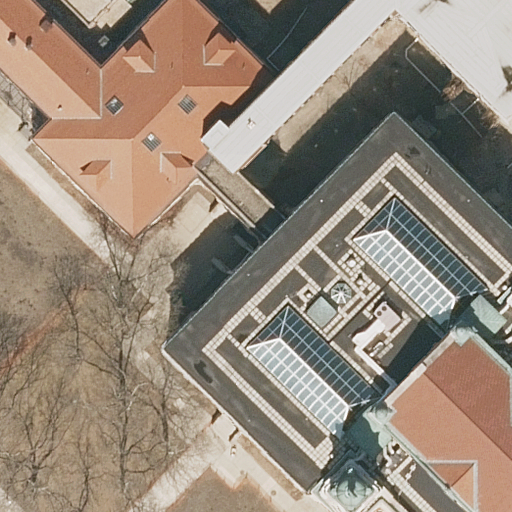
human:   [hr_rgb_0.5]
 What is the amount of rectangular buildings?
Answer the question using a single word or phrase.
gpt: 2

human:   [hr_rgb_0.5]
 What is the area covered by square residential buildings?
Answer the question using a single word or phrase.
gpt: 0m2

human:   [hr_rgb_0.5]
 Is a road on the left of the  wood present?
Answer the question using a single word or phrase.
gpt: no

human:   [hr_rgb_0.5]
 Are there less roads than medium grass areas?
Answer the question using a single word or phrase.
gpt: yes

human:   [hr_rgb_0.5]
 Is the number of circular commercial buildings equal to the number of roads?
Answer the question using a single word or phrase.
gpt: no

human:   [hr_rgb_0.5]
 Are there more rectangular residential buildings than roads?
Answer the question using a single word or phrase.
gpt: yes

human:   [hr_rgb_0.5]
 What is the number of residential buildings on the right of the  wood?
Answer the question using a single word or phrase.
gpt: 2

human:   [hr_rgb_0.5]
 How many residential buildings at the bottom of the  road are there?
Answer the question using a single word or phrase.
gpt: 1

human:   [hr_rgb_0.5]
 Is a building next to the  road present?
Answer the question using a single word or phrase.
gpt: yes

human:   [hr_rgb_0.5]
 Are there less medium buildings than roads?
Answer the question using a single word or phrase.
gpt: no

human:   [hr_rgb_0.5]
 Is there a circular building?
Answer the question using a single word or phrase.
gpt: no

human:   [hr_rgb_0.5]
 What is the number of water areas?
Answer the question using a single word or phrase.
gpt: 0

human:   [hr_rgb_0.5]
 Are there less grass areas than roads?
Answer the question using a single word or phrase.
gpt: no

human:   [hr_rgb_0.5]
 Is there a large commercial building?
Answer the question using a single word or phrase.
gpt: no

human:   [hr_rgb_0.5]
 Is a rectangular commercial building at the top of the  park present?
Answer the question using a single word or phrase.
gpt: no

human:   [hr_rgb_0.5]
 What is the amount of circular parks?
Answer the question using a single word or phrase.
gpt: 0

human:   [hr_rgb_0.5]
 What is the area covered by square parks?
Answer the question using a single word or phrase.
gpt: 0m2

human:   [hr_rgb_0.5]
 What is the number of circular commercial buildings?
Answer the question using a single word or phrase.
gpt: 0

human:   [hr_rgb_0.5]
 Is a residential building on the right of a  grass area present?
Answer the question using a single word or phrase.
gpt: yes

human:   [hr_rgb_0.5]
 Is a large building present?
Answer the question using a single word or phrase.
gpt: yes

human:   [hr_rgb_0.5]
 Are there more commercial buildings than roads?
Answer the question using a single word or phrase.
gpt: no

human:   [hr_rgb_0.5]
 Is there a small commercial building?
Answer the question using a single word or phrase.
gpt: no

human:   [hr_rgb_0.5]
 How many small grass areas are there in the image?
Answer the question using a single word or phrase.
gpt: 0

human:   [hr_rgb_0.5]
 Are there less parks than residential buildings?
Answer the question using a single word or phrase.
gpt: yes

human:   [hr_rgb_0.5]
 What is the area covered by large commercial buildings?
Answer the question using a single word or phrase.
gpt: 0m2

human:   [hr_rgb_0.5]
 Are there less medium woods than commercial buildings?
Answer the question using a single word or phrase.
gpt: no

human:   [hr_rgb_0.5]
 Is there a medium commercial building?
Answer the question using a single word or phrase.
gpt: no

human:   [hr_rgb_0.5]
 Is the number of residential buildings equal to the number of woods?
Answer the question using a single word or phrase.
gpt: no

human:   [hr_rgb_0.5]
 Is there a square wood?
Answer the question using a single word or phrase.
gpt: no

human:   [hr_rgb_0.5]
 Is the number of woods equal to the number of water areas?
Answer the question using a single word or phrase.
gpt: no

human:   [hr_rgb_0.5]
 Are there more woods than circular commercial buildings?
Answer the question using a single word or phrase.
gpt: yes

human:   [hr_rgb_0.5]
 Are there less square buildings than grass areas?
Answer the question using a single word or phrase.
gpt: yes

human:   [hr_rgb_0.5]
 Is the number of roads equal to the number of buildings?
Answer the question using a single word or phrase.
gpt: no

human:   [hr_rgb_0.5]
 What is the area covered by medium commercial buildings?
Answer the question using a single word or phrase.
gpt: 0m2

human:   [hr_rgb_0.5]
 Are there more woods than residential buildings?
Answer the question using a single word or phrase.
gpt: no

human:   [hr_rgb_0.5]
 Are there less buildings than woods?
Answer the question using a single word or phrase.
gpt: no